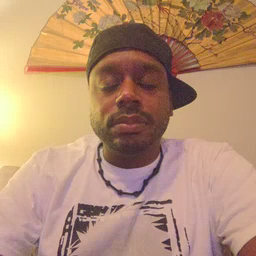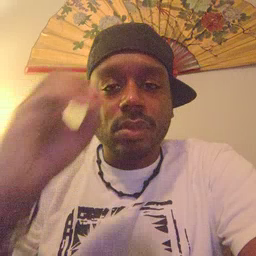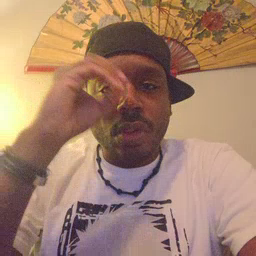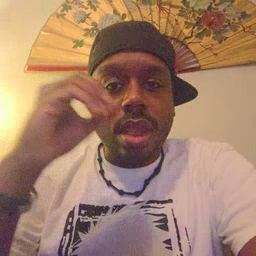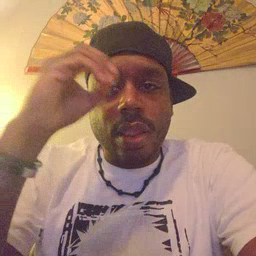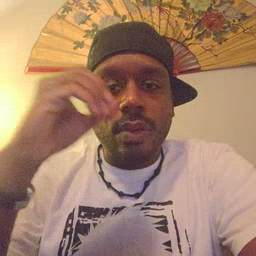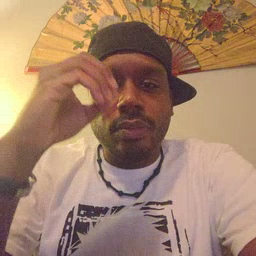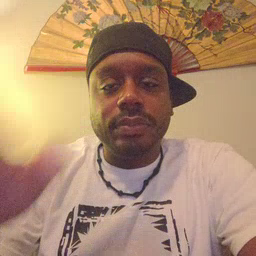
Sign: owl